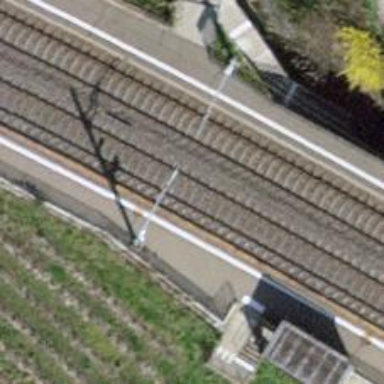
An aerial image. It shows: Public transport stop position.